Aerial crown-view tile of a tropical tree (Barro Colorado Island, Panama), acquired 20240813:
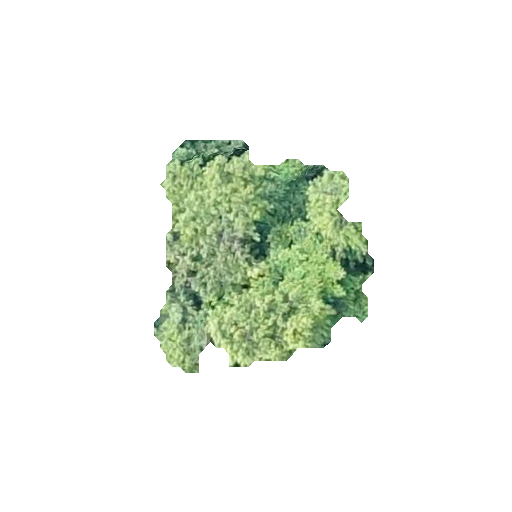
Species: Quararibea stenophylla
GBIF accepted scientific name: Quararibea stenophylla
Crown area: 56.486 m²